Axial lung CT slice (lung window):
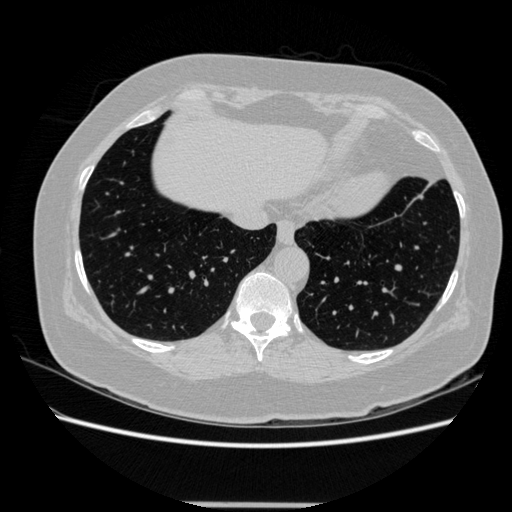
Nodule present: no